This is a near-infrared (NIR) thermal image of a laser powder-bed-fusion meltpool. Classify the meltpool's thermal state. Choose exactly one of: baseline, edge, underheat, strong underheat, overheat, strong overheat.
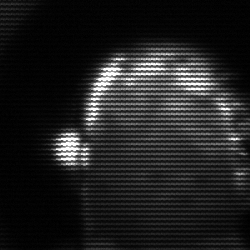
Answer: baseline